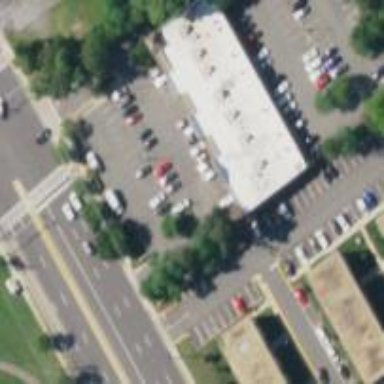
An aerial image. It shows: Commercial building.